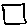
Label: square